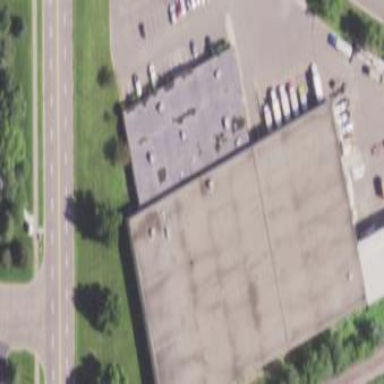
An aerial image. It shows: Industrial building.